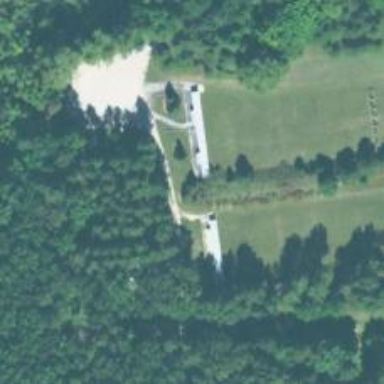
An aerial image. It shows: Shooting ground for the sport of shooting.